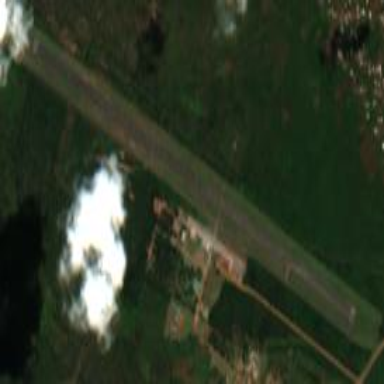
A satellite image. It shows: Military airfield located within aerodrome.